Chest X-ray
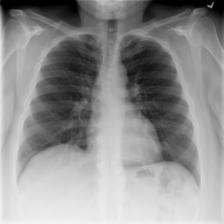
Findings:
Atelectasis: negative
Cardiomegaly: negative
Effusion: negative
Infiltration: negative
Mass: negative
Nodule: negative
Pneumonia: negative
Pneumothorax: negative
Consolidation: negative
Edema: negative
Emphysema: negative
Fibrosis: negative
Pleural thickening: negative
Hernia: negative